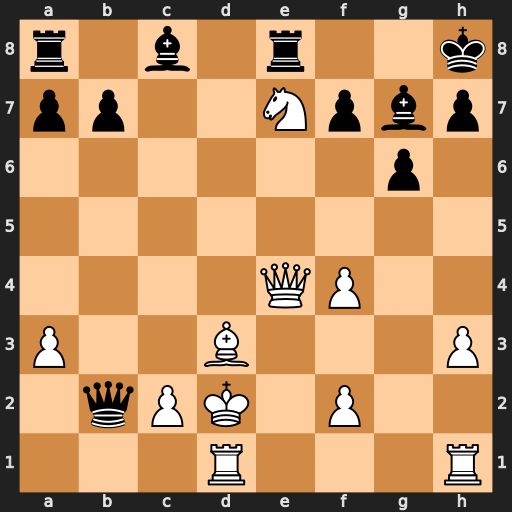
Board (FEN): r1b1r2k/pp2Npbp/6p1/8/4QP2/P2B3P/1qPK1P2/3R3R
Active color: w
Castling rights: -
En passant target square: -
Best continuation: Nxg6+ hxg6 Qxe8+